Question:
I'm having menu items being inflated from res/menu/menu.xml on to ActionBar, how do I add padding between menu items using android?
'''
<item
android:id="@+id/home"
android:showAsAction="always"
android:title="Home"
android:icon="@drawable/homeb"/>
<item
android:id="@+id/location"
android:showAsAction="always"
android:title="Locations"
android:icon="@drawable/locationb"/>
<item
android:id="@+id/preQualify"
android:showAsAction="always"
android:title="Pre-Qualify"
android:icon="@drawable/prequalityb"/>
<item
android:id="@+id/products"
android:showAsAction="always"
android:title="Products"
android:icon="@drawable/productb"/>
'''
Java file:
'''
@Override
public boolean onCreateOptionsMenu(Menu menu) {
// Inflate the menu; this adds items to the action bar if it is present.
getMenuInflater().inflate(R.menu.activity_store_locator, menu);
return true;
}
'''
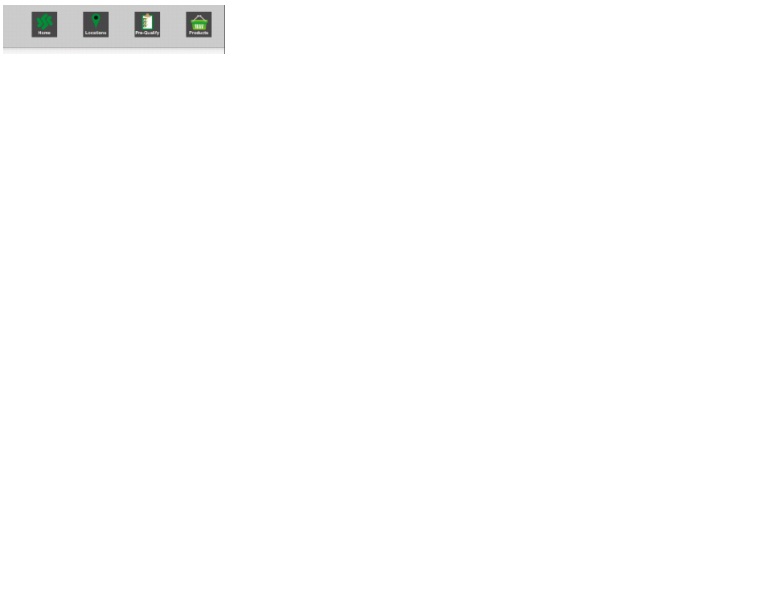
Answer: Found solution, added following lines in styles.xml file and it worked!!
'''
<style name="AppTheme" parent="AppBaseTheme">
<item name="android:actionButtonStyle">@style/MyActionButtonStyle</item>
</style>
<style name="MyActionButtonStyle" parent="AppBaseTheme">
<item name="android:minWidth">20dip</item>
<item name="android:padding">0dip</item>
</style>
'''